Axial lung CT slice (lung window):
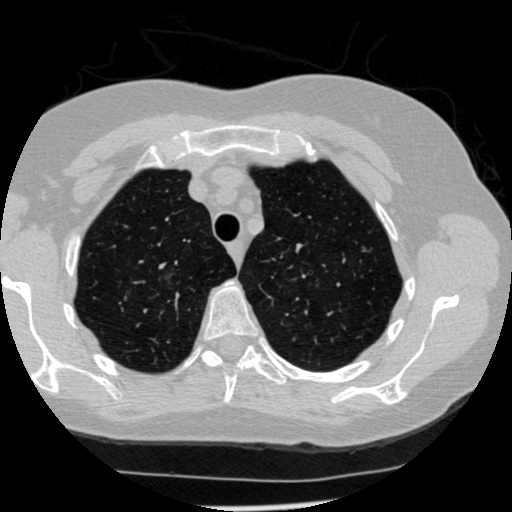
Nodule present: no